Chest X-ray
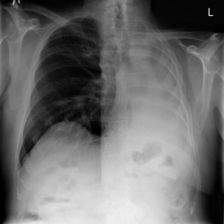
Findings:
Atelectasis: negative
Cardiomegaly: negative
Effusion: negative
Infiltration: negative
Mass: negative
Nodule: negative
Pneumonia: negative
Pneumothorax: negative
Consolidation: negative
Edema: negative
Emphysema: negative
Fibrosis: negative
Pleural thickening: negative
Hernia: negative